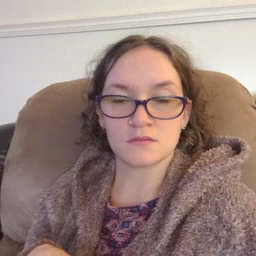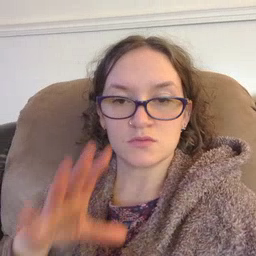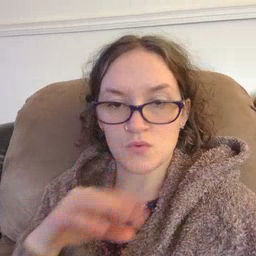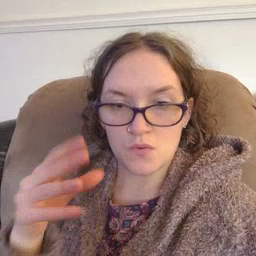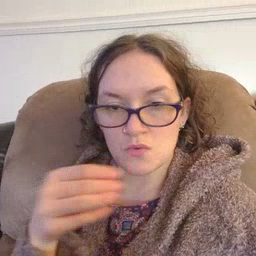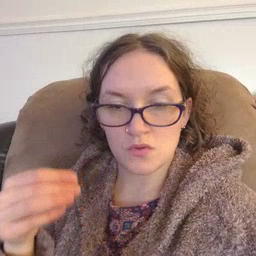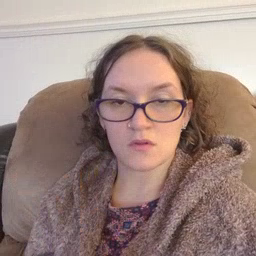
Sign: story